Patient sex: M
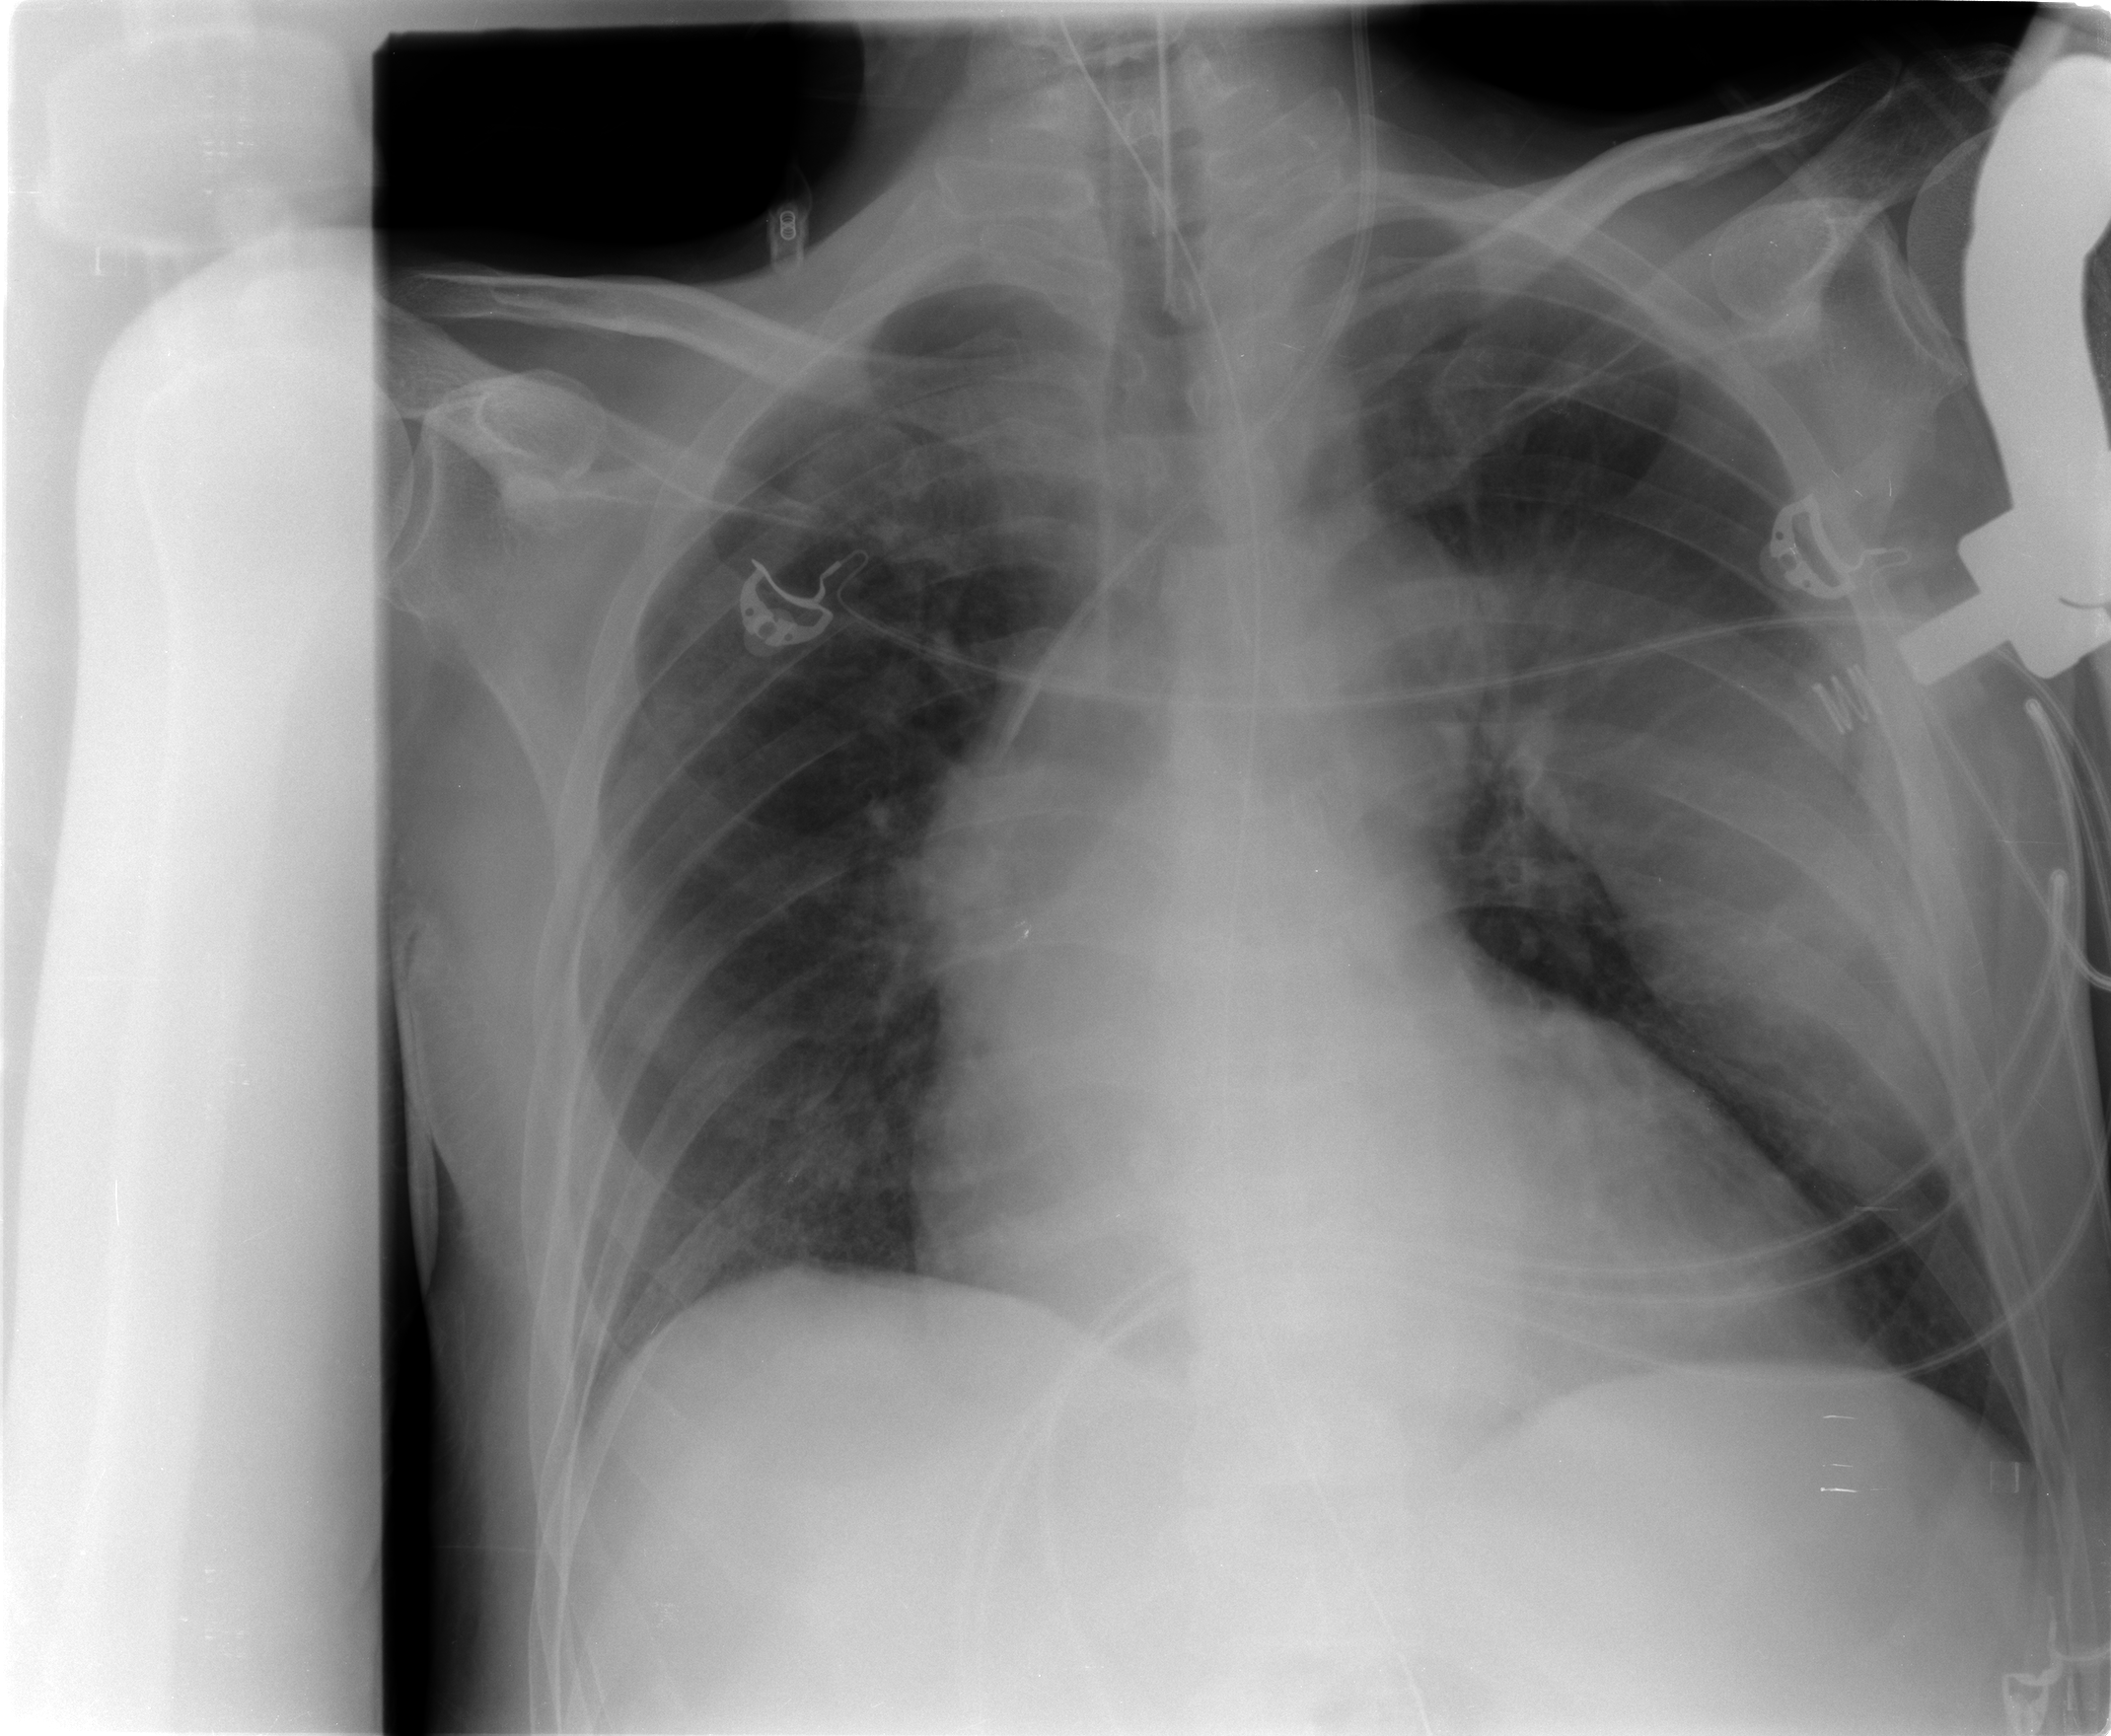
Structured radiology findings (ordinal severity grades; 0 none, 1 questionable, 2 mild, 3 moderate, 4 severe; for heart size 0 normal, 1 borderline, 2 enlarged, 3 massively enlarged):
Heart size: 2
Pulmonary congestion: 0
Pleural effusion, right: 1
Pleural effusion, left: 2
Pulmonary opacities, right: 3
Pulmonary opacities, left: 3
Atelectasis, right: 2
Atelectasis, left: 3